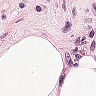
Metastatic tissue present: no